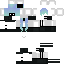
A female skeleton skin with pale skin, wearing blonde helmet dressed in a blue robe top and black pants, featuring a closed mouth.